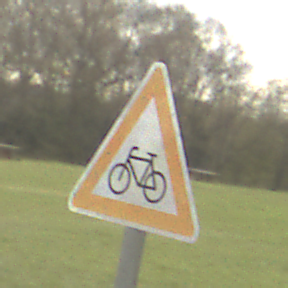
Verkehrszeichen: RadverkehrRechts
Umgebung: Outdoor, Suburban
Tageszeit: MorningAfternoon
Wetter: Overcast
Licht: Natural
Jahreszeit: NotSpecified
Kontrast: LowContrast